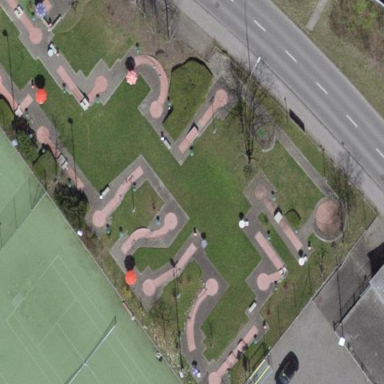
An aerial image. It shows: Miniature golf leisure land.